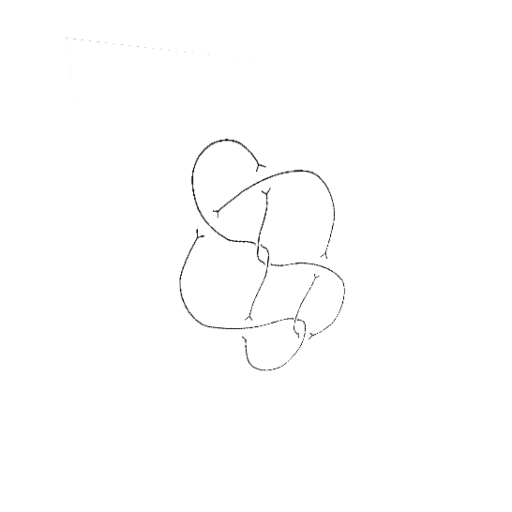
Crossing number: 8